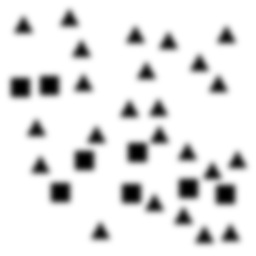
Squares: 8
Triangles: 24
Stars: 0
Total shapes: 32